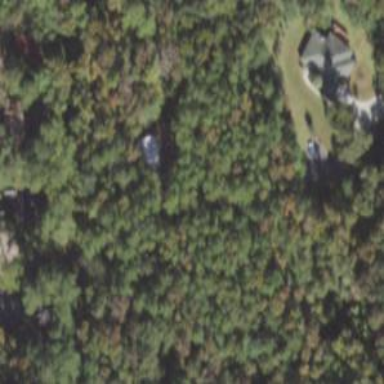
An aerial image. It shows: Mixed leaf woodland.